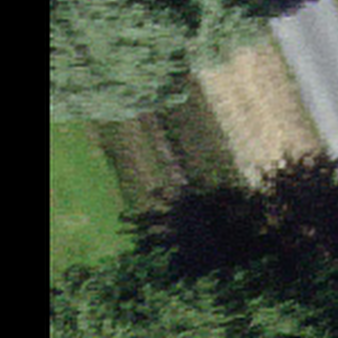
Label: other